Question: I have this dataset: <URL>
(Sample)
'''
"","row","col","flagrv"
"1",2361,530,2
"2",2378,531,2
"3",2360,531,2
"4",2355,531,2
"5",2363,532,2
"6",2359,532,2
"7",2368,533,2
"8",2367,533,2
"10",2359,533,2
'''
And if I plot using this code:
'''
gs.pal <- colorRampPalette(c("blue", "green","yellow","orange","red"),bias=1,space="rgb")
ggplot(data=ndata,aes(x=col,y=row,color=flagrv)) +
geom_point(size = 0.01)+
scale_colour_gradientn(name = "Scale",colours = gs.pal(5))+
xlab('Longitude')+
ylab('Latitude')+
theme_bw()+
theme(line = element_blank())+
theme(legend.position = c(.93,.20),panel.grid.major = element_line(colour = "#854440"))+
ggsave("test.png",width=10, height=8,dpi=300)
'''
We get this figure:

Now, the problem is I don't have Lat-Long values. I want to overlay the state boundaries but can't use the Maps package. Someone suggested I used gdal but I don't know how. Could you please tell me how I can map this into the Lat-Long domain so that I can easily manipulate it.
Edit:
I learnt from someone else that I can use this:
'''
gdal_translate -a_srs EPSG:4269 FILE.asc FILE.tif
'''
#
Errors for answers 1
'''
Error: unexpected ']' in "spdf = SpatialPointsDataFrame(coords, all_data[, c("flagrv"]"
'''
Then I changed the code to:
'''
spdf = SpatialPointsDataFrame(coords, all_data[, c("flagrv")])
'''
But now I have this error:
'''
Error in validObject(.Object) : invalid class "SpatialPointsDataFrame" object: invalid object for slot "data" in class "SpatialPointsDataFrame": got class "integer", should be or extend class "data.frame"
'''
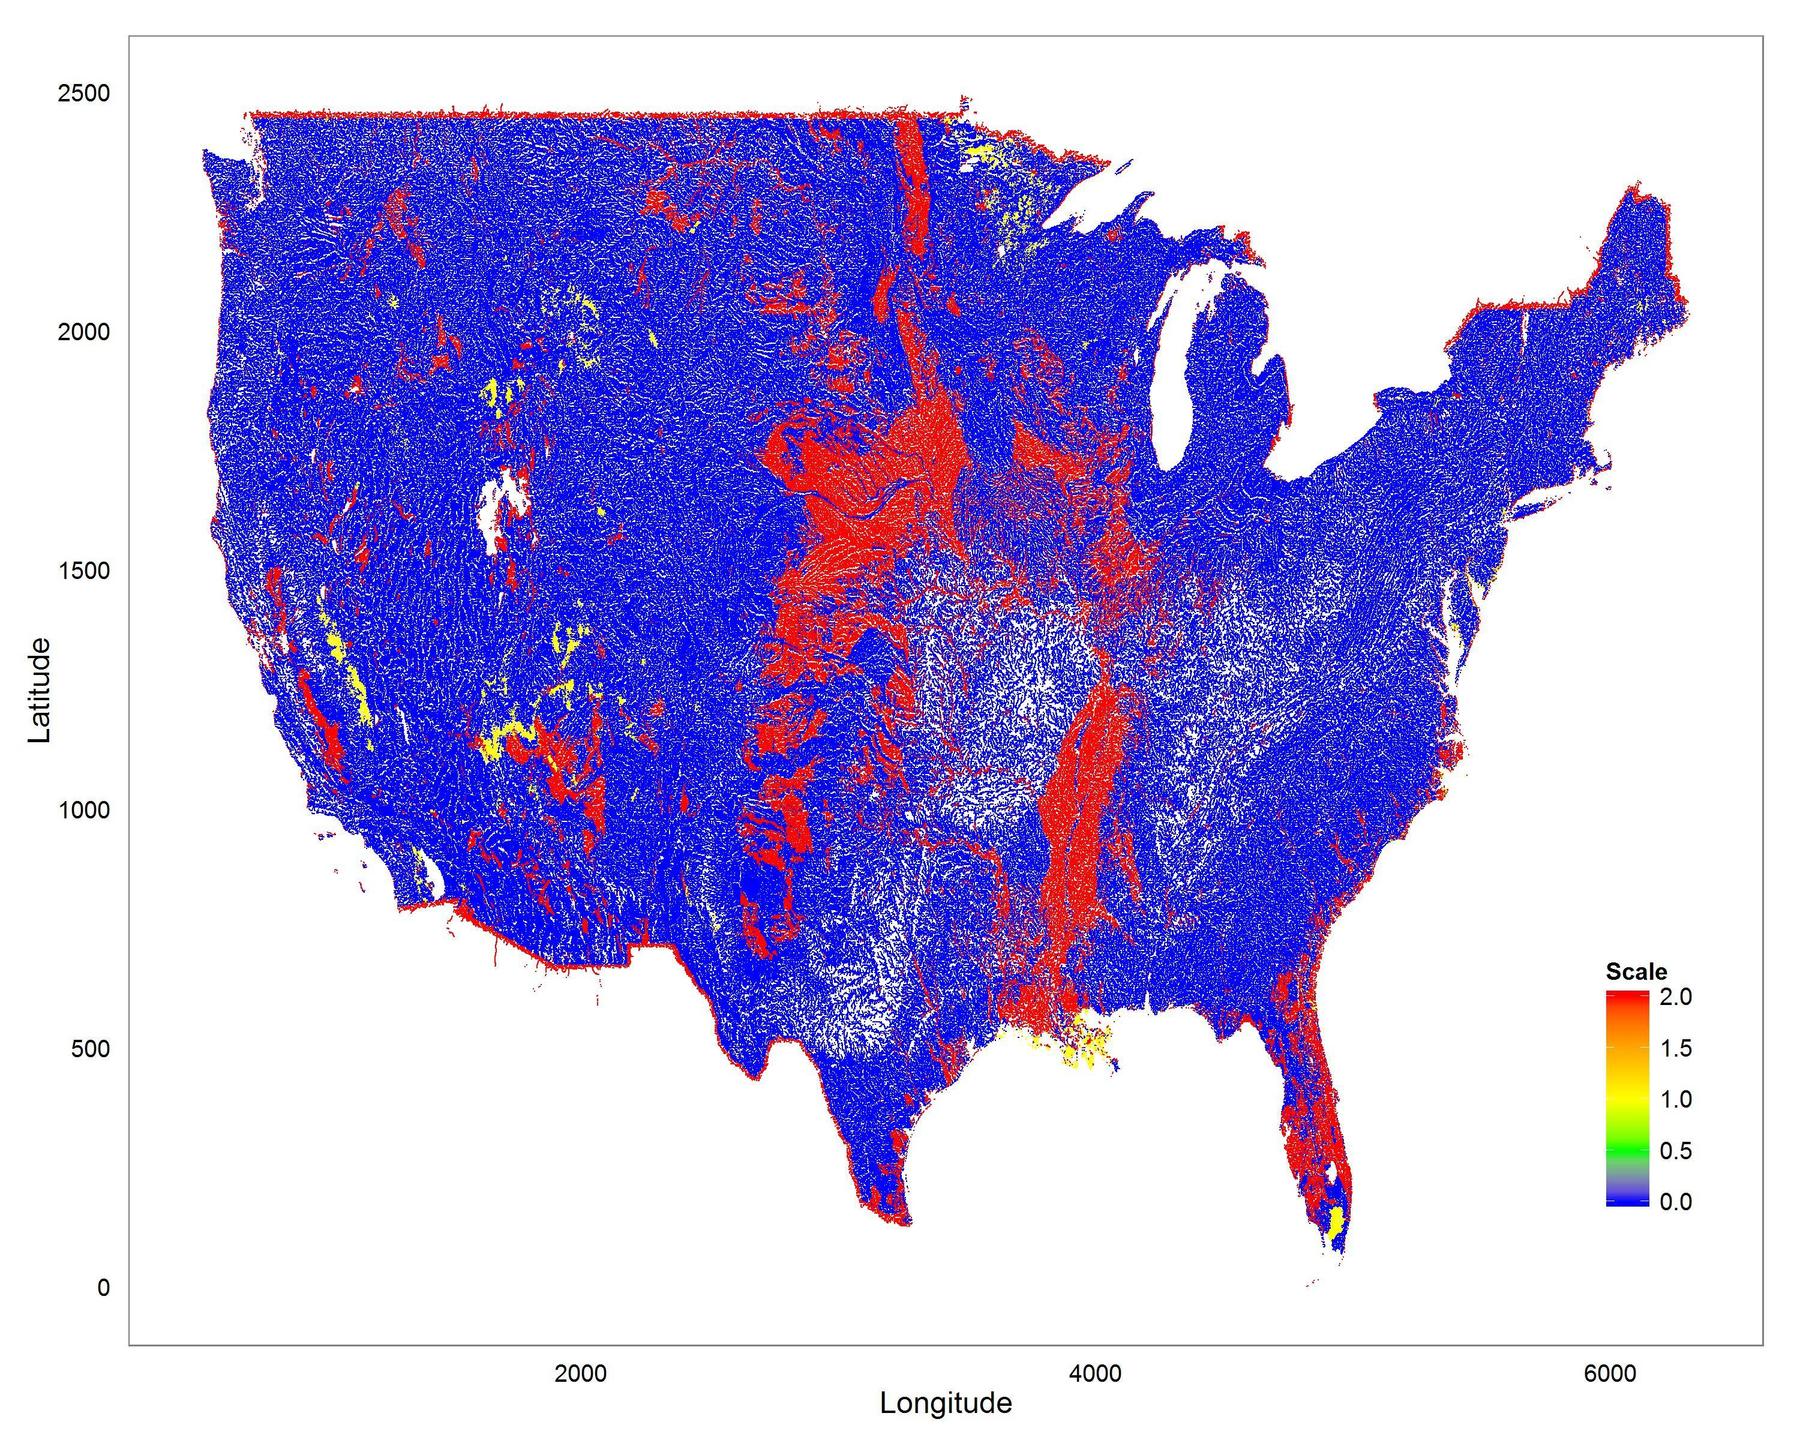
Answer: Without knowing at least the projection and datum of the dataset (but hopefully more info such as resolution and extent), there is no easy way to do this. If this is a derived map, try to find what was used to generate it.
With this information you can then use the projection function in the raster package to define the projection of the dataset.
EDIT (based on additional info provided, there is a working solution):
Here is a working solution given that the lower left corner of the dataset has a 24.55, -130 coordinate, spacing among row/col is 0.01 degrees and projection is nad83. Note that the metadata info provided was wrong, as the min lat value was not 20 degrees but could be estimated from the southernmost point (key west) as 24.55.
'''
#load dataset
all_data=(read.csv('new_data.csv',header=T, stringsAsFactors=F))
res=0.01 #spacing of row and col coords pre-specified
#origin_col_row=c(0, 0)
origin_lat_lon=c(24.55, -130)
all_data$row=(all_data$row)*res+origin_lat_lon[1]
all_data$col=(all_data$col)*res+origin_lat_lon[2]
#now that we have real lat/lon, we can just create a spatial dataframe
library(rgdal)
library(sp)
coords = cbind(all_data$col, all_data$row)
spdf = SpatialPointsDataFrame(coords, data=all_data) #sp = SpatialPoints(coords)
proj4string(spdf) <- CRS("+init=epsg:4269")
'''
r seems to choke trying to plot that many points, so to check if the answer made sense, I saved the dataset as a shapefile and plotted it on arcgis:
'''
writeOGR(spdf,"D:/tmp_shapefile4.shp", "flagrv", driver="ESRI Shapefile")
'''

I managed to plot it using ggplot2 with the code below, just be patient as it takes a while to plot it:
'''
df=as.data.frame(spdf)
library(ggplot2)
ggplot(data=df,aes(x=col,y=row,color=flagrv))+
geom_point(size = 0.01)+
xlab('Longitude')+
ylab('Latitude')
'''